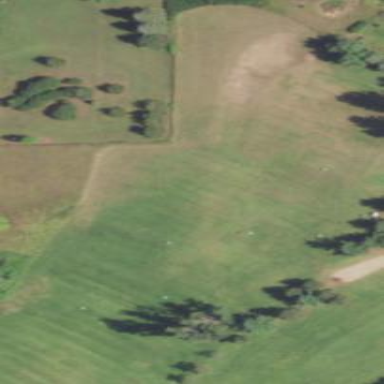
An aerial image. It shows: Scenic golf fairway.